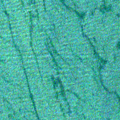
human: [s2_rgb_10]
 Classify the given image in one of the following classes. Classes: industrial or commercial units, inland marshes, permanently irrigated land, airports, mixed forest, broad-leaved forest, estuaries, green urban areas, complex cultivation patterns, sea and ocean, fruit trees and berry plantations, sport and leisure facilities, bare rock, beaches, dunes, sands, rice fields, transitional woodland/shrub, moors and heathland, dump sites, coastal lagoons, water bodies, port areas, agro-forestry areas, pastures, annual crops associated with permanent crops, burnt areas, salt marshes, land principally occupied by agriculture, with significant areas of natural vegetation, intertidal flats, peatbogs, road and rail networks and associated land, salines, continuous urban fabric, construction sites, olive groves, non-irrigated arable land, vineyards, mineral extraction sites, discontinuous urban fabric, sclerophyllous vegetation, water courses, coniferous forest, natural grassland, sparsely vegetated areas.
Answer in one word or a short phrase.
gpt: sea and ocean